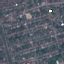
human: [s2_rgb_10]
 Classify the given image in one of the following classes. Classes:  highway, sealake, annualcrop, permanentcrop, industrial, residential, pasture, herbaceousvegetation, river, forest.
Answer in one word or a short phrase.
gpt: Residential